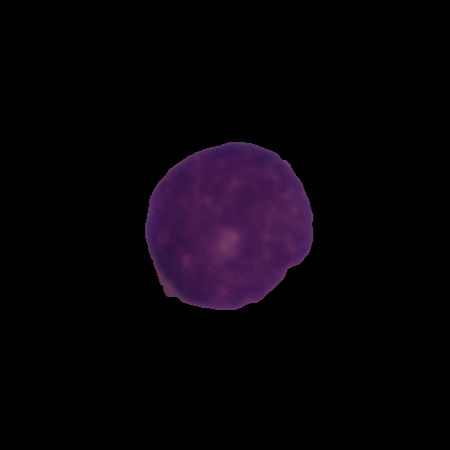
Label: cancer